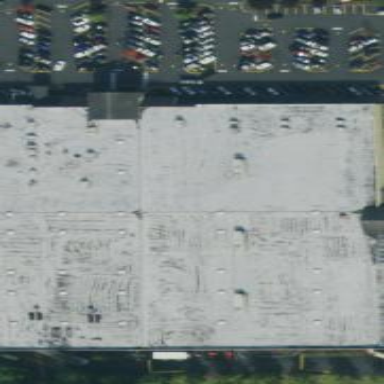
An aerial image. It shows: Building that houses supermarket.